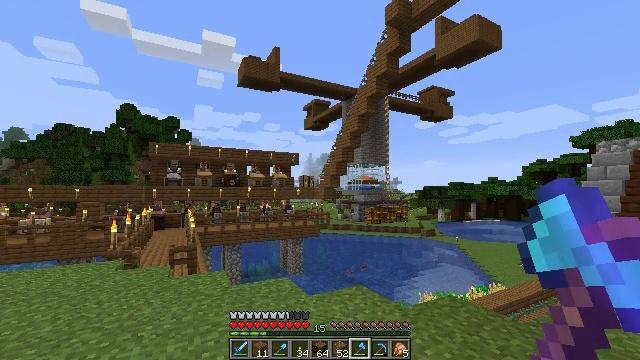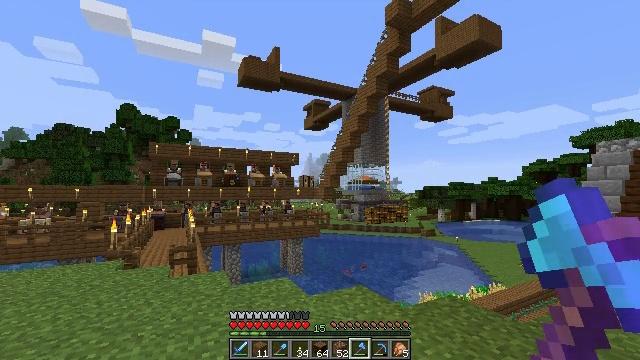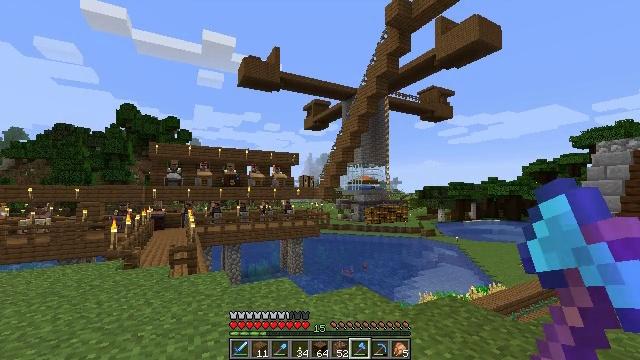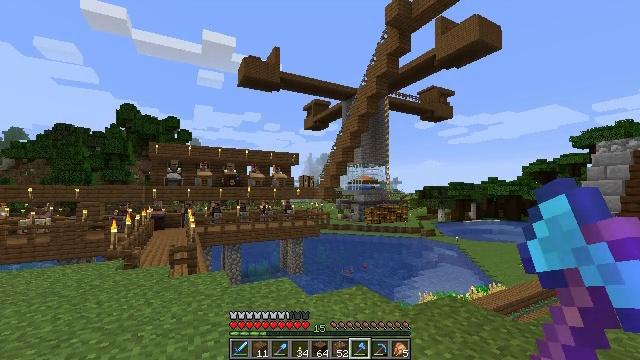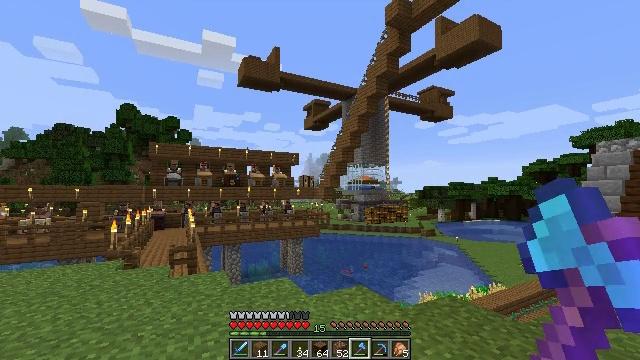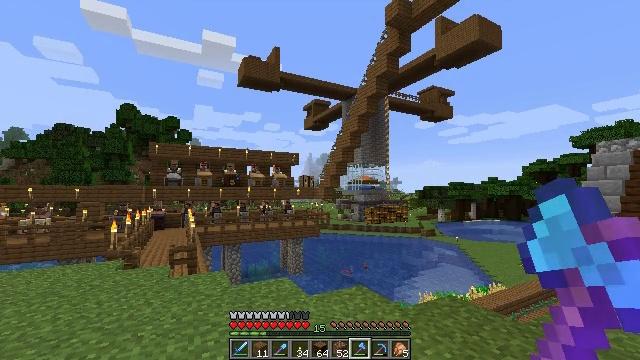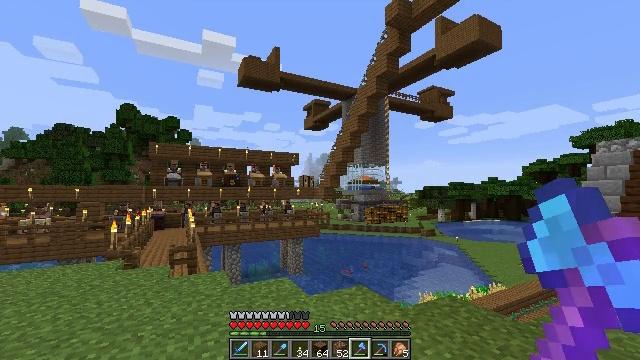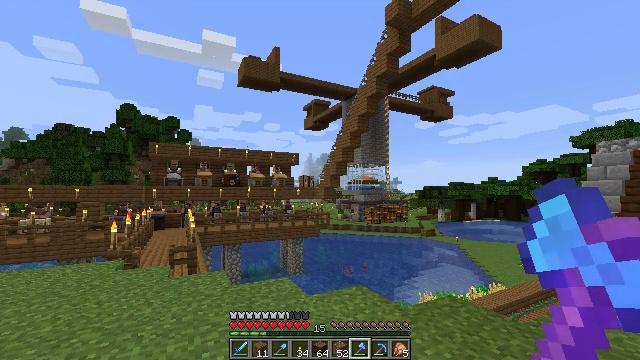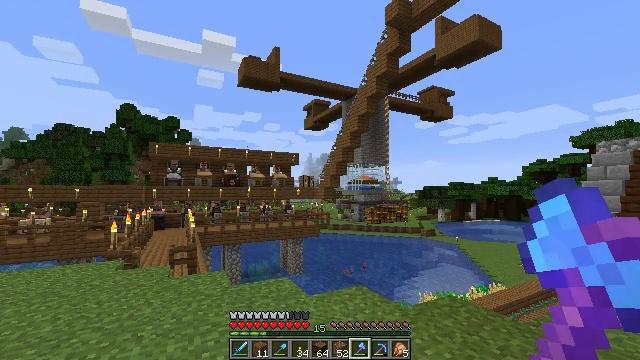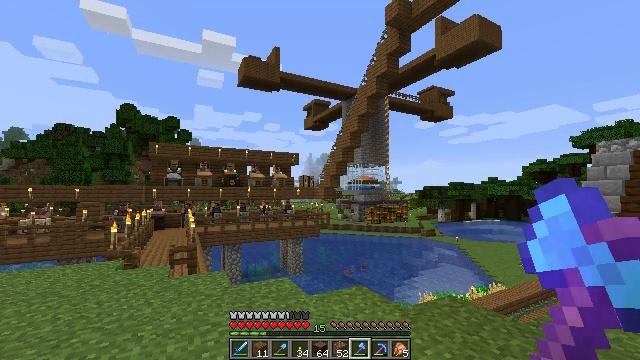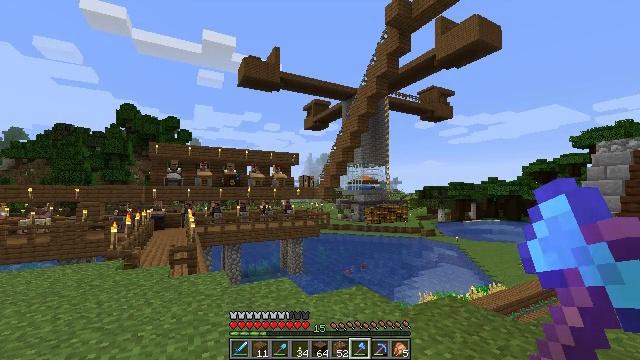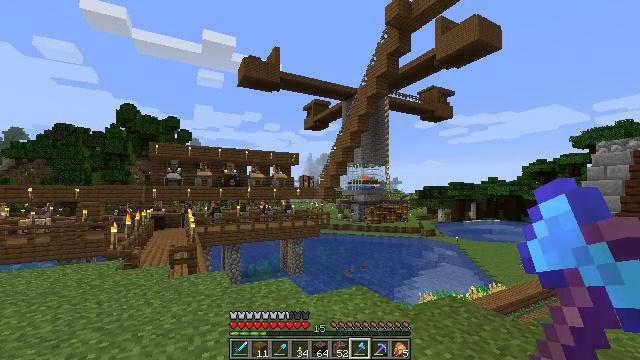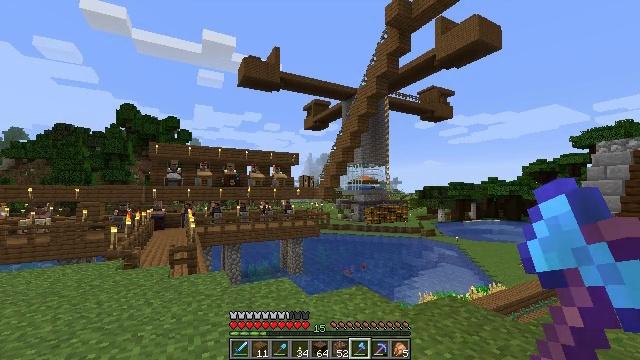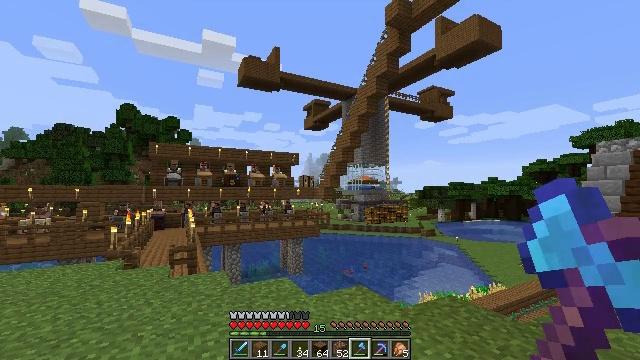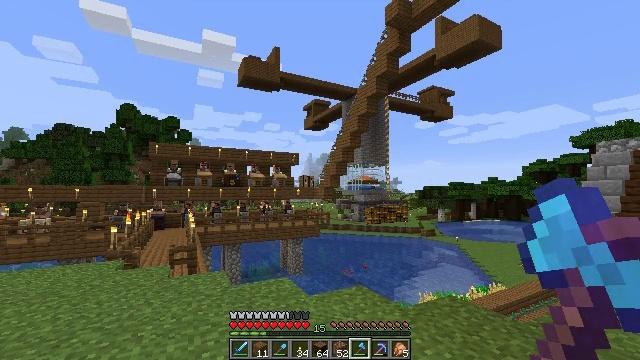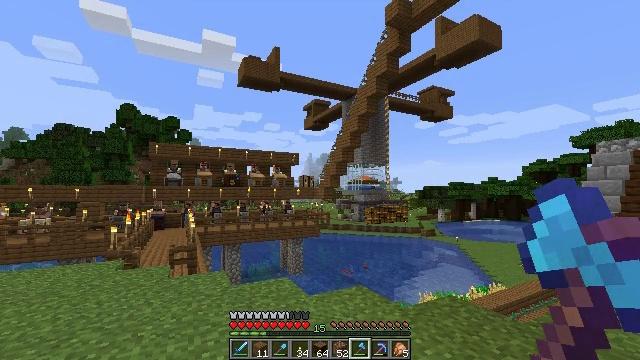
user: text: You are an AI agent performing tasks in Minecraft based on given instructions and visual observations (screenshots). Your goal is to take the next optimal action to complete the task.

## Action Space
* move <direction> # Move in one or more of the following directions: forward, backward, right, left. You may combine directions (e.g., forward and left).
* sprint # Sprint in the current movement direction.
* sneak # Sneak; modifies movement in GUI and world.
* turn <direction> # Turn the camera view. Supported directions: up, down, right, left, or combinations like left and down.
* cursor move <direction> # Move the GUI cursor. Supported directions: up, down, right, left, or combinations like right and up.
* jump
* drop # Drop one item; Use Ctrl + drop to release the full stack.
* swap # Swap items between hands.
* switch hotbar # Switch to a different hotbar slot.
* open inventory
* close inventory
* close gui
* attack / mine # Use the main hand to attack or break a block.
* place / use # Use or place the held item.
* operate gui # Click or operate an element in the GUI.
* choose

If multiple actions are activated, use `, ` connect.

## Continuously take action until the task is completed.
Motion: motion action
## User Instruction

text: Make a spruce pressure plate at the crafting table.
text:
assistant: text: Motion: no_op
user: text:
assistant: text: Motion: no_op
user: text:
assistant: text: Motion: no_op
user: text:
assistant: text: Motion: no_op
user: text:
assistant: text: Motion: no_op
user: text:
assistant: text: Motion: no_op
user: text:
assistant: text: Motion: no_op
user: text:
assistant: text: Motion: no_op
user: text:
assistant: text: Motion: no_op
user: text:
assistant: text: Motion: no_op
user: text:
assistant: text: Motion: no_op
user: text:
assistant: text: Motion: no_op
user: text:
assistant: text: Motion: no_op
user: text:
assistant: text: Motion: no_op
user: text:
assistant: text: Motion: no_op
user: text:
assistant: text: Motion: no_op
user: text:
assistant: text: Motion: no_op
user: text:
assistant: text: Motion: no_op
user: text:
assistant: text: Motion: no_op
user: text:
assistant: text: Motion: no_op
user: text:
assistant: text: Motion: no_op
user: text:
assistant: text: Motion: no_op
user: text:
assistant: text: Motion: no_op
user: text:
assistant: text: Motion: no_op
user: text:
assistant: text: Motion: no_op
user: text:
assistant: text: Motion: no_op
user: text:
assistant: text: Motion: no_op
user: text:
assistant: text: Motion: no_op
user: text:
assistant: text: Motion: no_op
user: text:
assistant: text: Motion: no_op